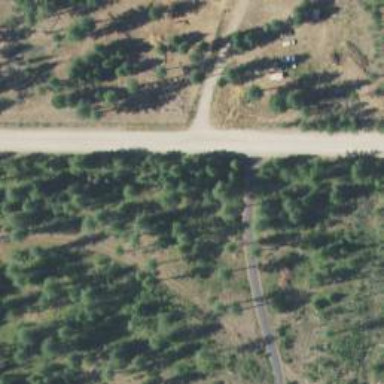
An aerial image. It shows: Unclassified road.